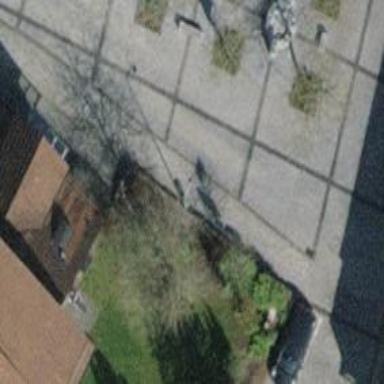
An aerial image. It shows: Cobblestone service road.